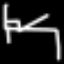
Label: bed